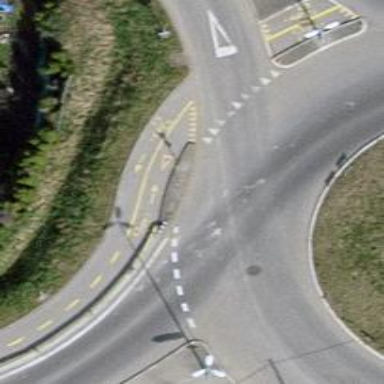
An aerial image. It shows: Secondary road with asphalt surface leading to roundabout junction.